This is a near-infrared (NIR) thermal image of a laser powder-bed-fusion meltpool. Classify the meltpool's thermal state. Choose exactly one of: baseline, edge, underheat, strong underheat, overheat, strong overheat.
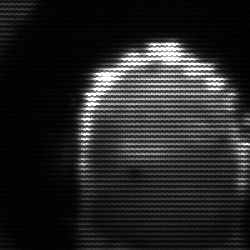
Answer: baseline